Question: Is there an analogue of 'Delphi TextRect' in GDI? I looked at 'DrawText, DrawTextEx', but I didn't find what I needed. I need to draw a percent text of a progress bar that is divided in two color parts, e.g. the left part of the text is black, the right one is white. So as usually in all progress bars.

Thanks for your answers!
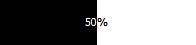
Answer: You are looking for the <URL> function.
Sample:
'''
procedure TForm4.FormPaint(Sender: TObject);
const
S = 'This is a sample text';
begin
ExtTextOut(Canvas.Handle, 10, 10, ETO_CLIPPED,
Rect(40, 10, 100, 100), PChar(S), length(S), nil)
end;
'''
But I think that what you really want to do, is to draw <URL>:
'''
procedure DrawTextNOT(const hDC: HDC; const Font: TFont; const Text: string; const X, Y: integer);
begin
with TBitmap.Create do
try
Canvas.Font.Assign(Font);
with Canvas.TextExtent(Text) do
SetSize(cx, cy);
Canvas.Brush.Color := clBlack;
Canvas.FillRect(Rect(0, 0, Width, Height));
Canvas.Font.Color := clWhite;
Canvas.TextOut(0, 0, Text);
BitBlt(hDC, X, Y, Width, Height, Canvas.Handle, 0, 0, SRCINVERT);
finally
Free;
end;
end;
procedure TForm4.FormPaint(Sender: TObject);
const
S = 'This is a sample text';
var
ext: TSize;
begin
Canvas.Brush.Color := clBlack;
Canvas.FillRect(Rect(0, 0, Width div 2, Height));
Canvas.Brush.Color := clWhite;
Canvas.FillRect(Rect(Width div 2, 0, Width, Height));
ext := Canvas.TextExtent(S);
DrawTextNOT(Canvas.Handle, Canvas.Font, S, (Width - ext.cx) div 2,
(Height - ext.cy) div 2);
end;
'''
<URL>
<URL>